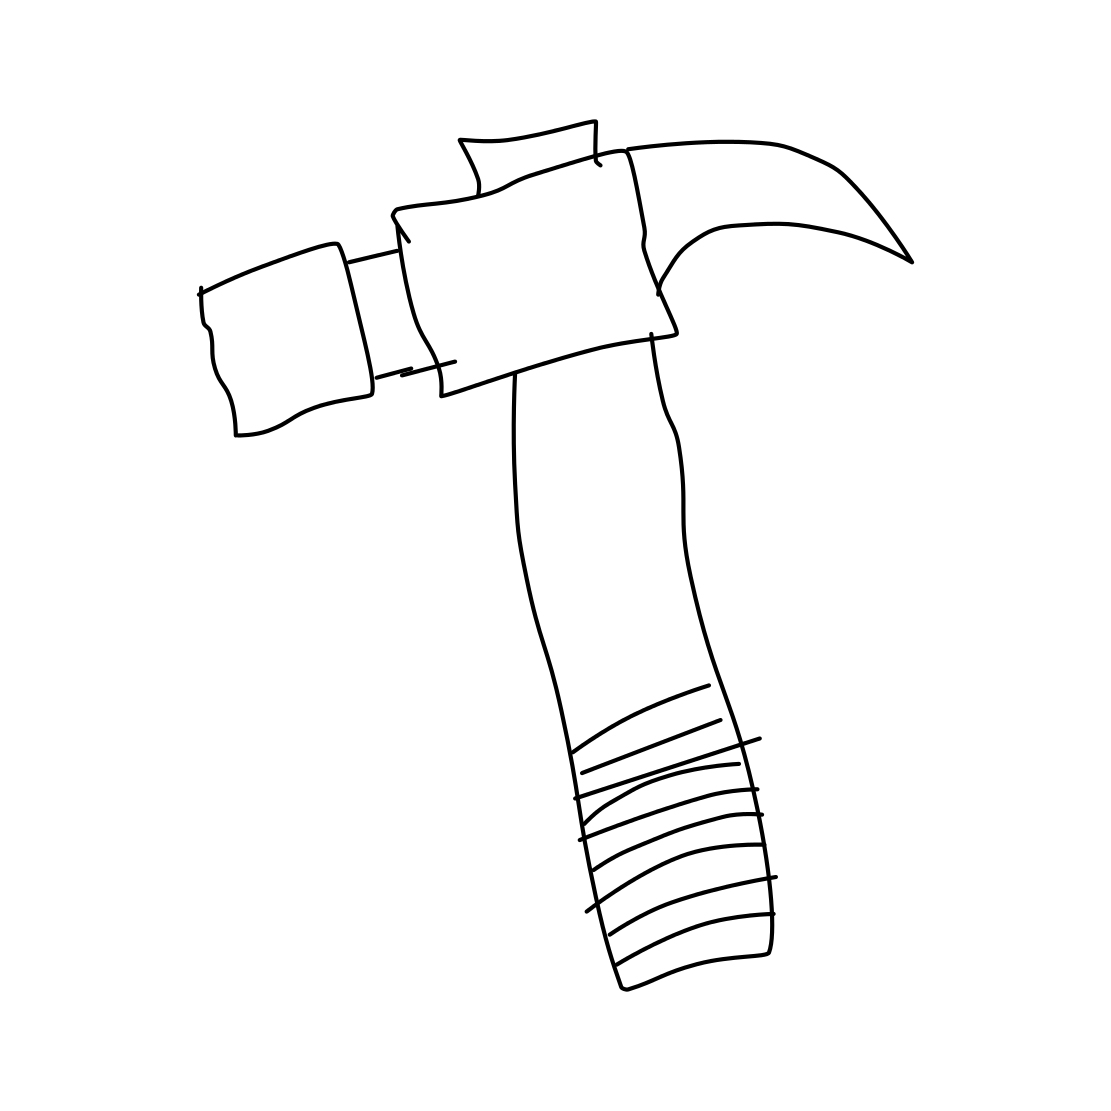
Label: hammer